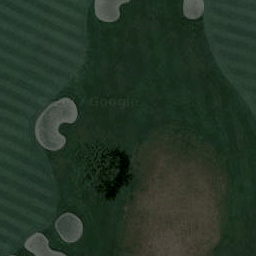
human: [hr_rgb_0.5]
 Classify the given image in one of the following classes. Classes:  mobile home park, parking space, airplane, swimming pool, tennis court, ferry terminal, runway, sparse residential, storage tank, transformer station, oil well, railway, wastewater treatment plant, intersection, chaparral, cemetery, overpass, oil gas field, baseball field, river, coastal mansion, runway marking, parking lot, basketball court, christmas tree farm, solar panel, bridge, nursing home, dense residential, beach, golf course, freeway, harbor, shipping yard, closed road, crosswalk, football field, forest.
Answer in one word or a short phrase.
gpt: golf course